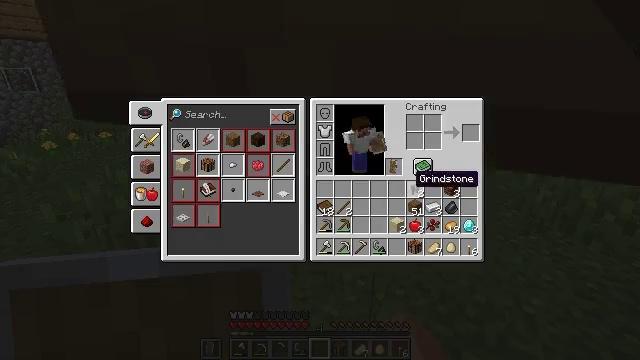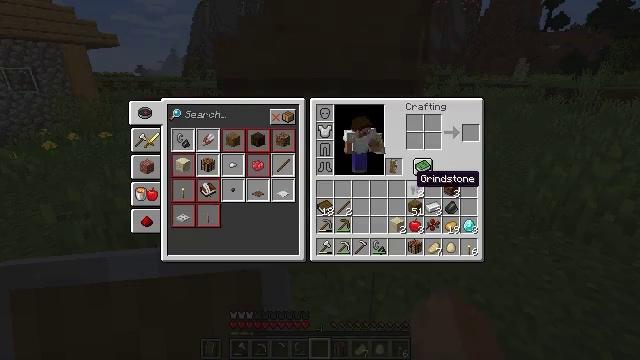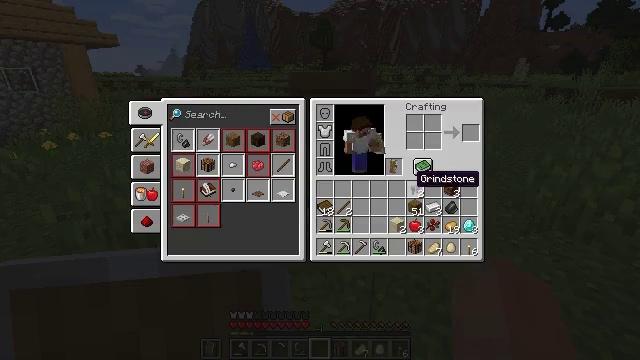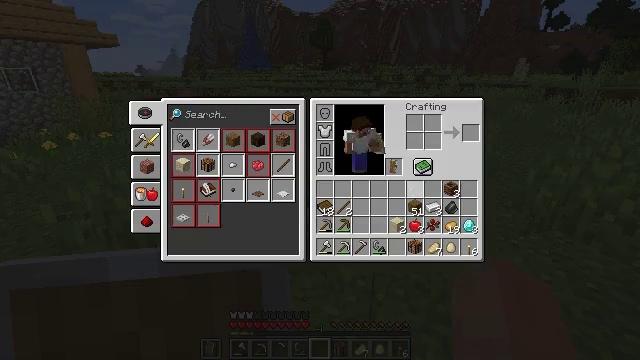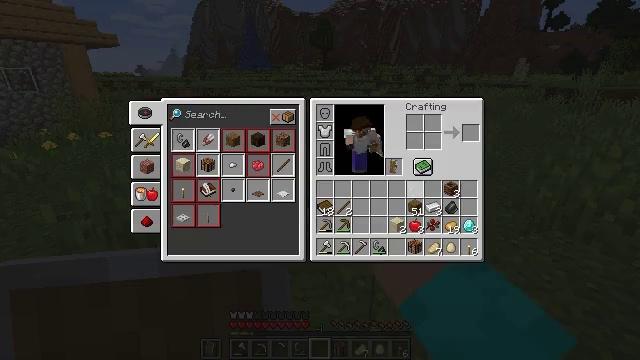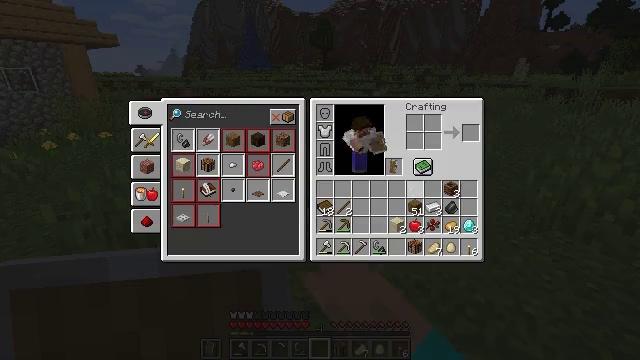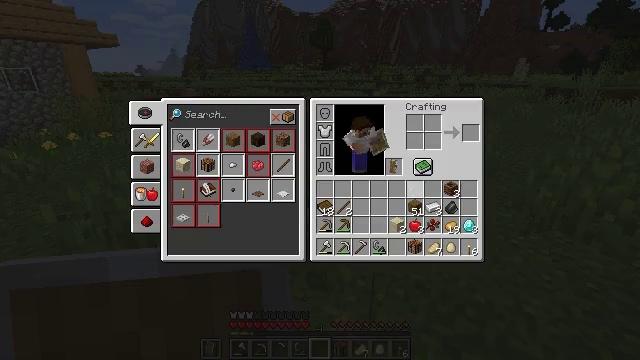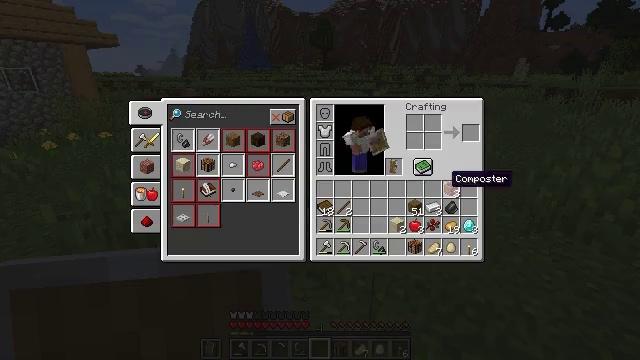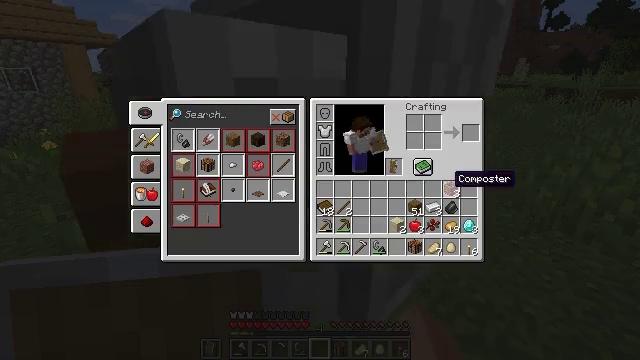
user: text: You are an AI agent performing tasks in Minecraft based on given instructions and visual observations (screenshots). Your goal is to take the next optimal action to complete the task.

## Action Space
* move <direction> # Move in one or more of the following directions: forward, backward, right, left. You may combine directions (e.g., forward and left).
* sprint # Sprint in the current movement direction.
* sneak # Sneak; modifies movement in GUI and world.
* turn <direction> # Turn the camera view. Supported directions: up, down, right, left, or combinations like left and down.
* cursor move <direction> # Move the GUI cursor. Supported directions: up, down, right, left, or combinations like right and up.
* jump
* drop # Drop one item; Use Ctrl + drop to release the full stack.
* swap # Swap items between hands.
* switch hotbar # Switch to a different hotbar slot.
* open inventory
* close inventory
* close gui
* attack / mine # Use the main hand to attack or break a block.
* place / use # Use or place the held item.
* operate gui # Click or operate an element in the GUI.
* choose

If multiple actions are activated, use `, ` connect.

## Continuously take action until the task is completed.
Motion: motion action
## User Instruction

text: Drop a grindstone.
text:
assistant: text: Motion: sprint, open gui
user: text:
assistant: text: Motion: sprint
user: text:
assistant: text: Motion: sprint, drop
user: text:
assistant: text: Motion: sprint, drop
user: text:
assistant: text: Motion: sprint, drop
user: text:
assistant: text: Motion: sprint, cursor move right
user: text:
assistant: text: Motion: sprint, cursor move right
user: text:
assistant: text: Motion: sprint
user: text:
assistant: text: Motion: sprint